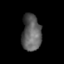
Tissue: skin
Cell type: Epithelial cells
Senescence score: 0.7525
Nuclear area (px): 689
Mean DAPI intensity: 95.203